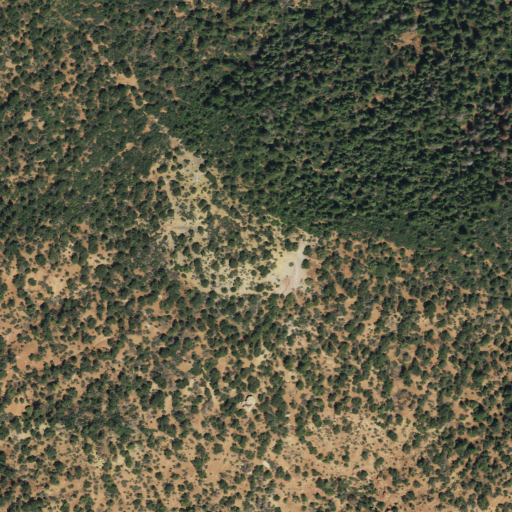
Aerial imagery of mountain in Utah named Sweet Alice Hills containing evergreen forest and deciduous forest